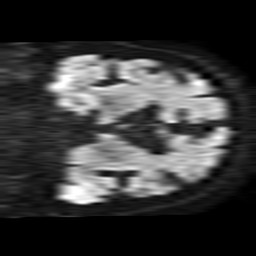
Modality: TRACE
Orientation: coronal
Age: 77
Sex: male
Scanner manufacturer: philips
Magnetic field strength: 1.5 T
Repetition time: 3.395 s
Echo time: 0.06922 s